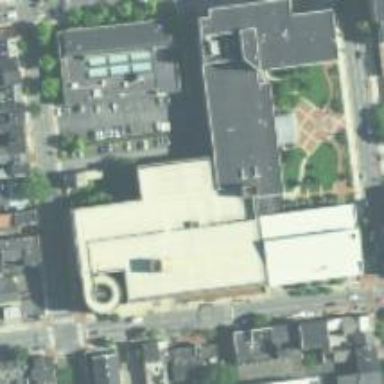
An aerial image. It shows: Town hall building.